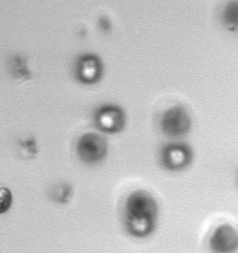
Label: Phaeocystis